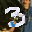
Label: 3